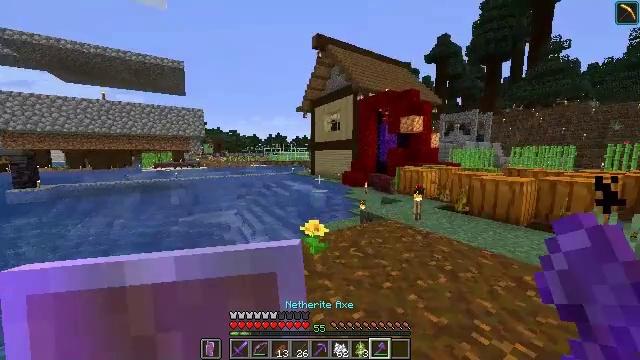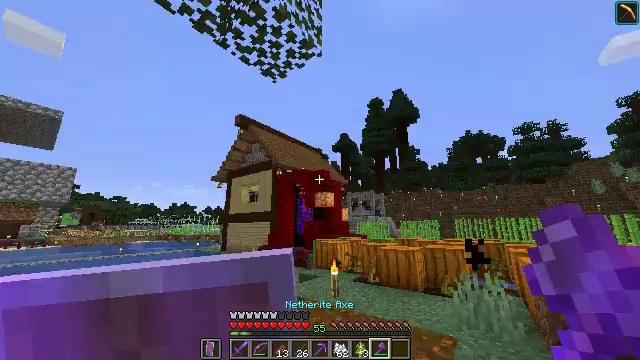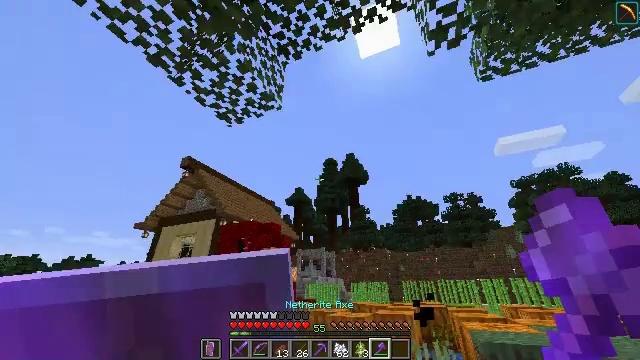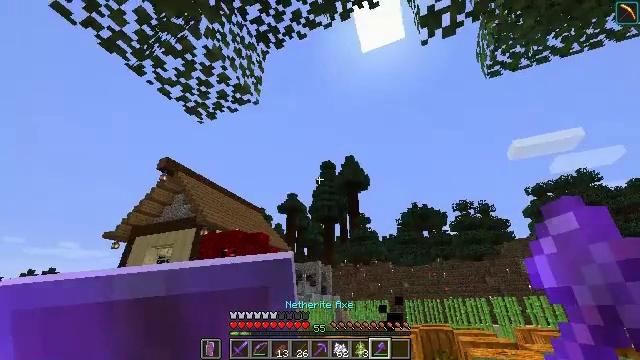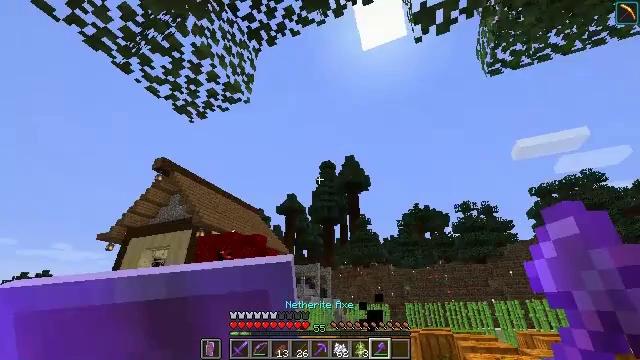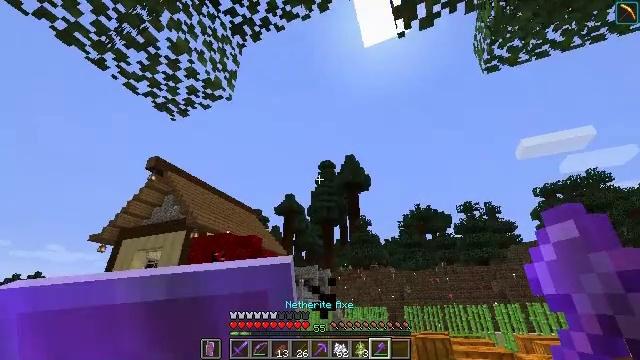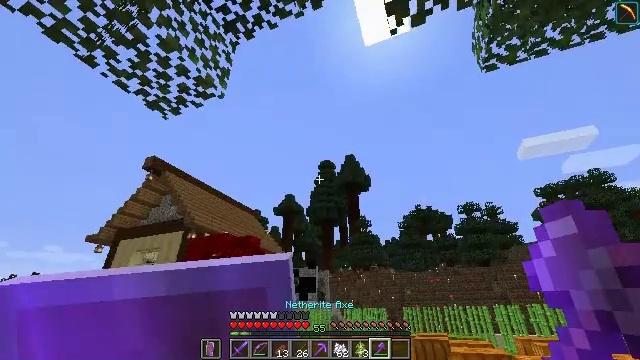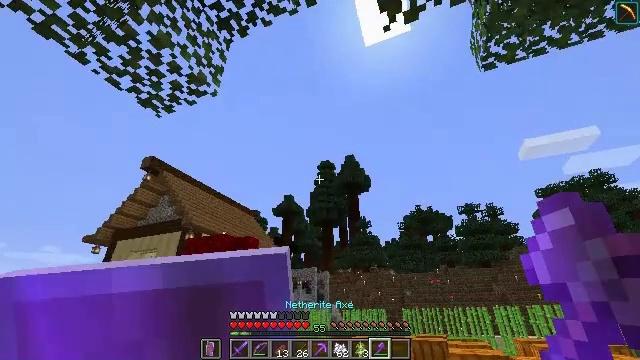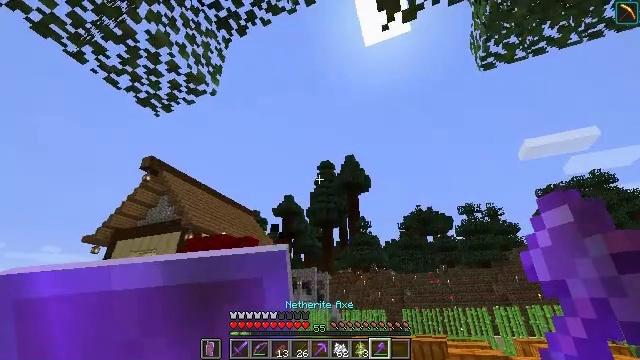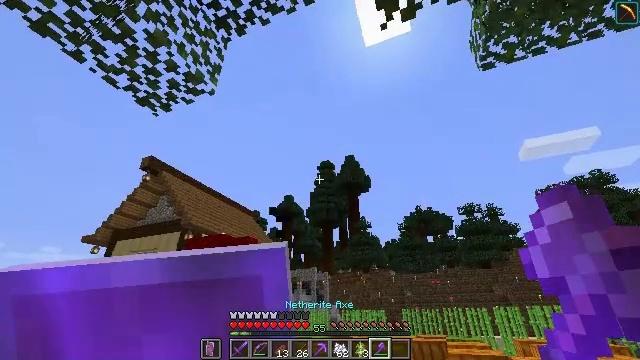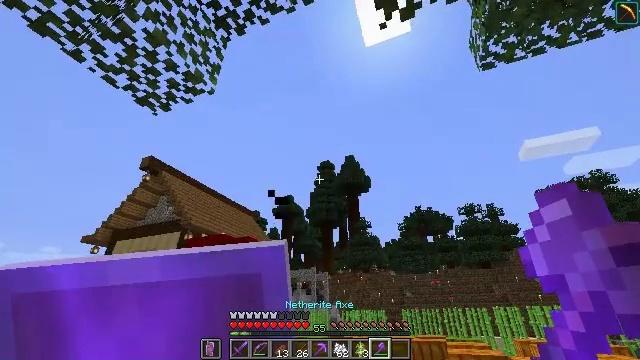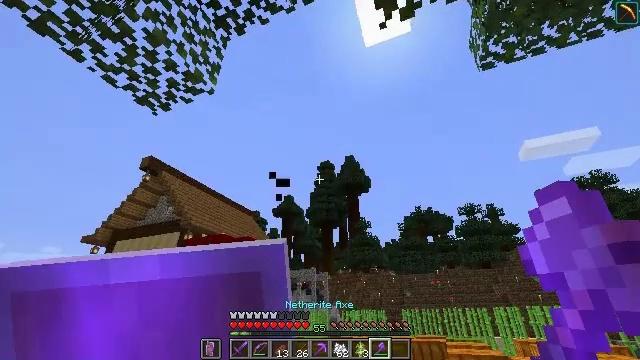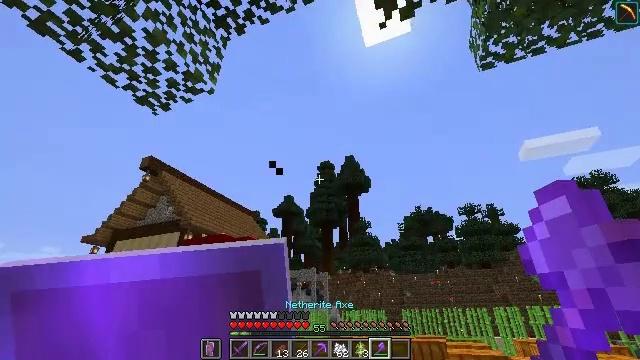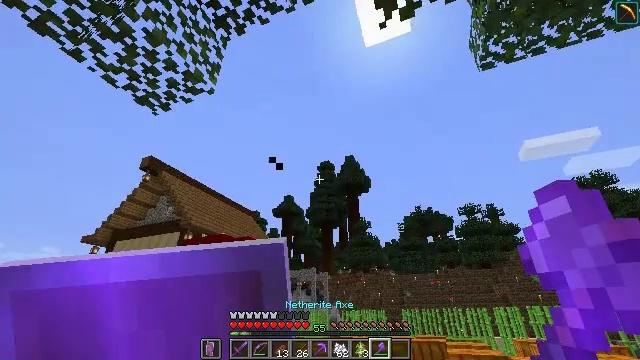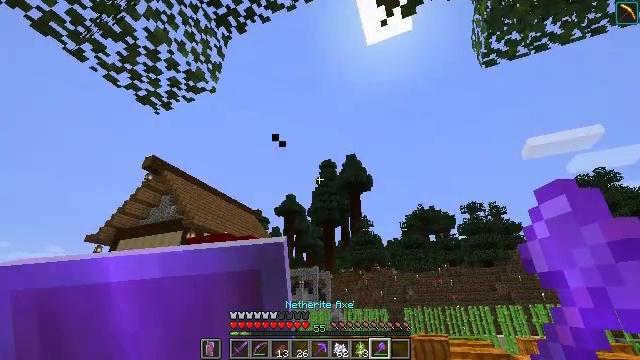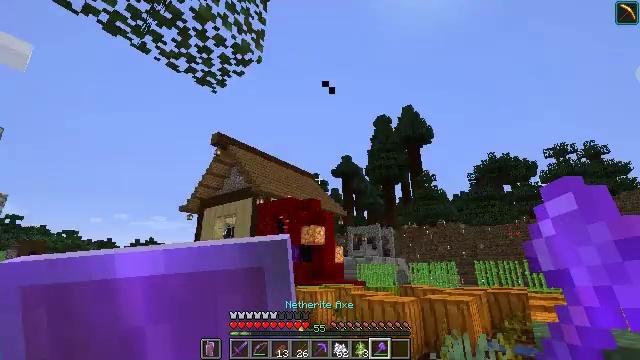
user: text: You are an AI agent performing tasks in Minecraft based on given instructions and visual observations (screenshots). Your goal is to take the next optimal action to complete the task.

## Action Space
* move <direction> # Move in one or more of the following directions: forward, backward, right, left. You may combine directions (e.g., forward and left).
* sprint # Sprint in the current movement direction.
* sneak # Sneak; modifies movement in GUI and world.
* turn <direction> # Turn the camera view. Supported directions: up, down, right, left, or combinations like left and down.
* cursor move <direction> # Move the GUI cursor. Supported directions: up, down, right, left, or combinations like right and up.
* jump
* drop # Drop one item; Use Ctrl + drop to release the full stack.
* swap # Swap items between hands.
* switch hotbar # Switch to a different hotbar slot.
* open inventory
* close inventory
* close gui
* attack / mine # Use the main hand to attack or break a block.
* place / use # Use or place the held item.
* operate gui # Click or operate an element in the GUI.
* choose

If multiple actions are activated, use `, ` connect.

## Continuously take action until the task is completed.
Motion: motion action
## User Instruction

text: Mine the birch log from the tree.
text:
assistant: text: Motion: move right, turn right and up
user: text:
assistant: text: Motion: move right, turn right and up
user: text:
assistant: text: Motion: move right, turn up
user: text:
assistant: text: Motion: move right
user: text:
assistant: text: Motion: no_op
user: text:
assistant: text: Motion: no_op
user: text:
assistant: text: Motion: no_op
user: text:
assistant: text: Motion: no_op
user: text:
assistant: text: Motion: no_op
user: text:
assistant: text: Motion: no_op
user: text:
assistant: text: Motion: no_op
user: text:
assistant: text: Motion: no_op
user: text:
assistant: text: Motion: no_op
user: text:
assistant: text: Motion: no_op
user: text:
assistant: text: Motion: turn left and down
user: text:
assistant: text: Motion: turn left and down
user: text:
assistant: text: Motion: turn left and down
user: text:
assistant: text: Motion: turn left and down
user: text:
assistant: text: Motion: turn left and down
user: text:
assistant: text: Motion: no_op
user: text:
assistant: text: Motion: no_op
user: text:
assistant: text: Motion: no_op
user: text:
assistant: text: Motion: no_op
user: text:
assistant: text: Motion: no_op
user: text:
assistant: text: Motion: no_op
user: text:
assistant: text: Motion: no_op
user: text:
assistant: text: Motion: no_op
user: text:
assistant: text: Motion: no_op
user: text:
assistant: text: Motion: no_op
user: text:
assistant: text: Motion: no_op